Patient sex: M
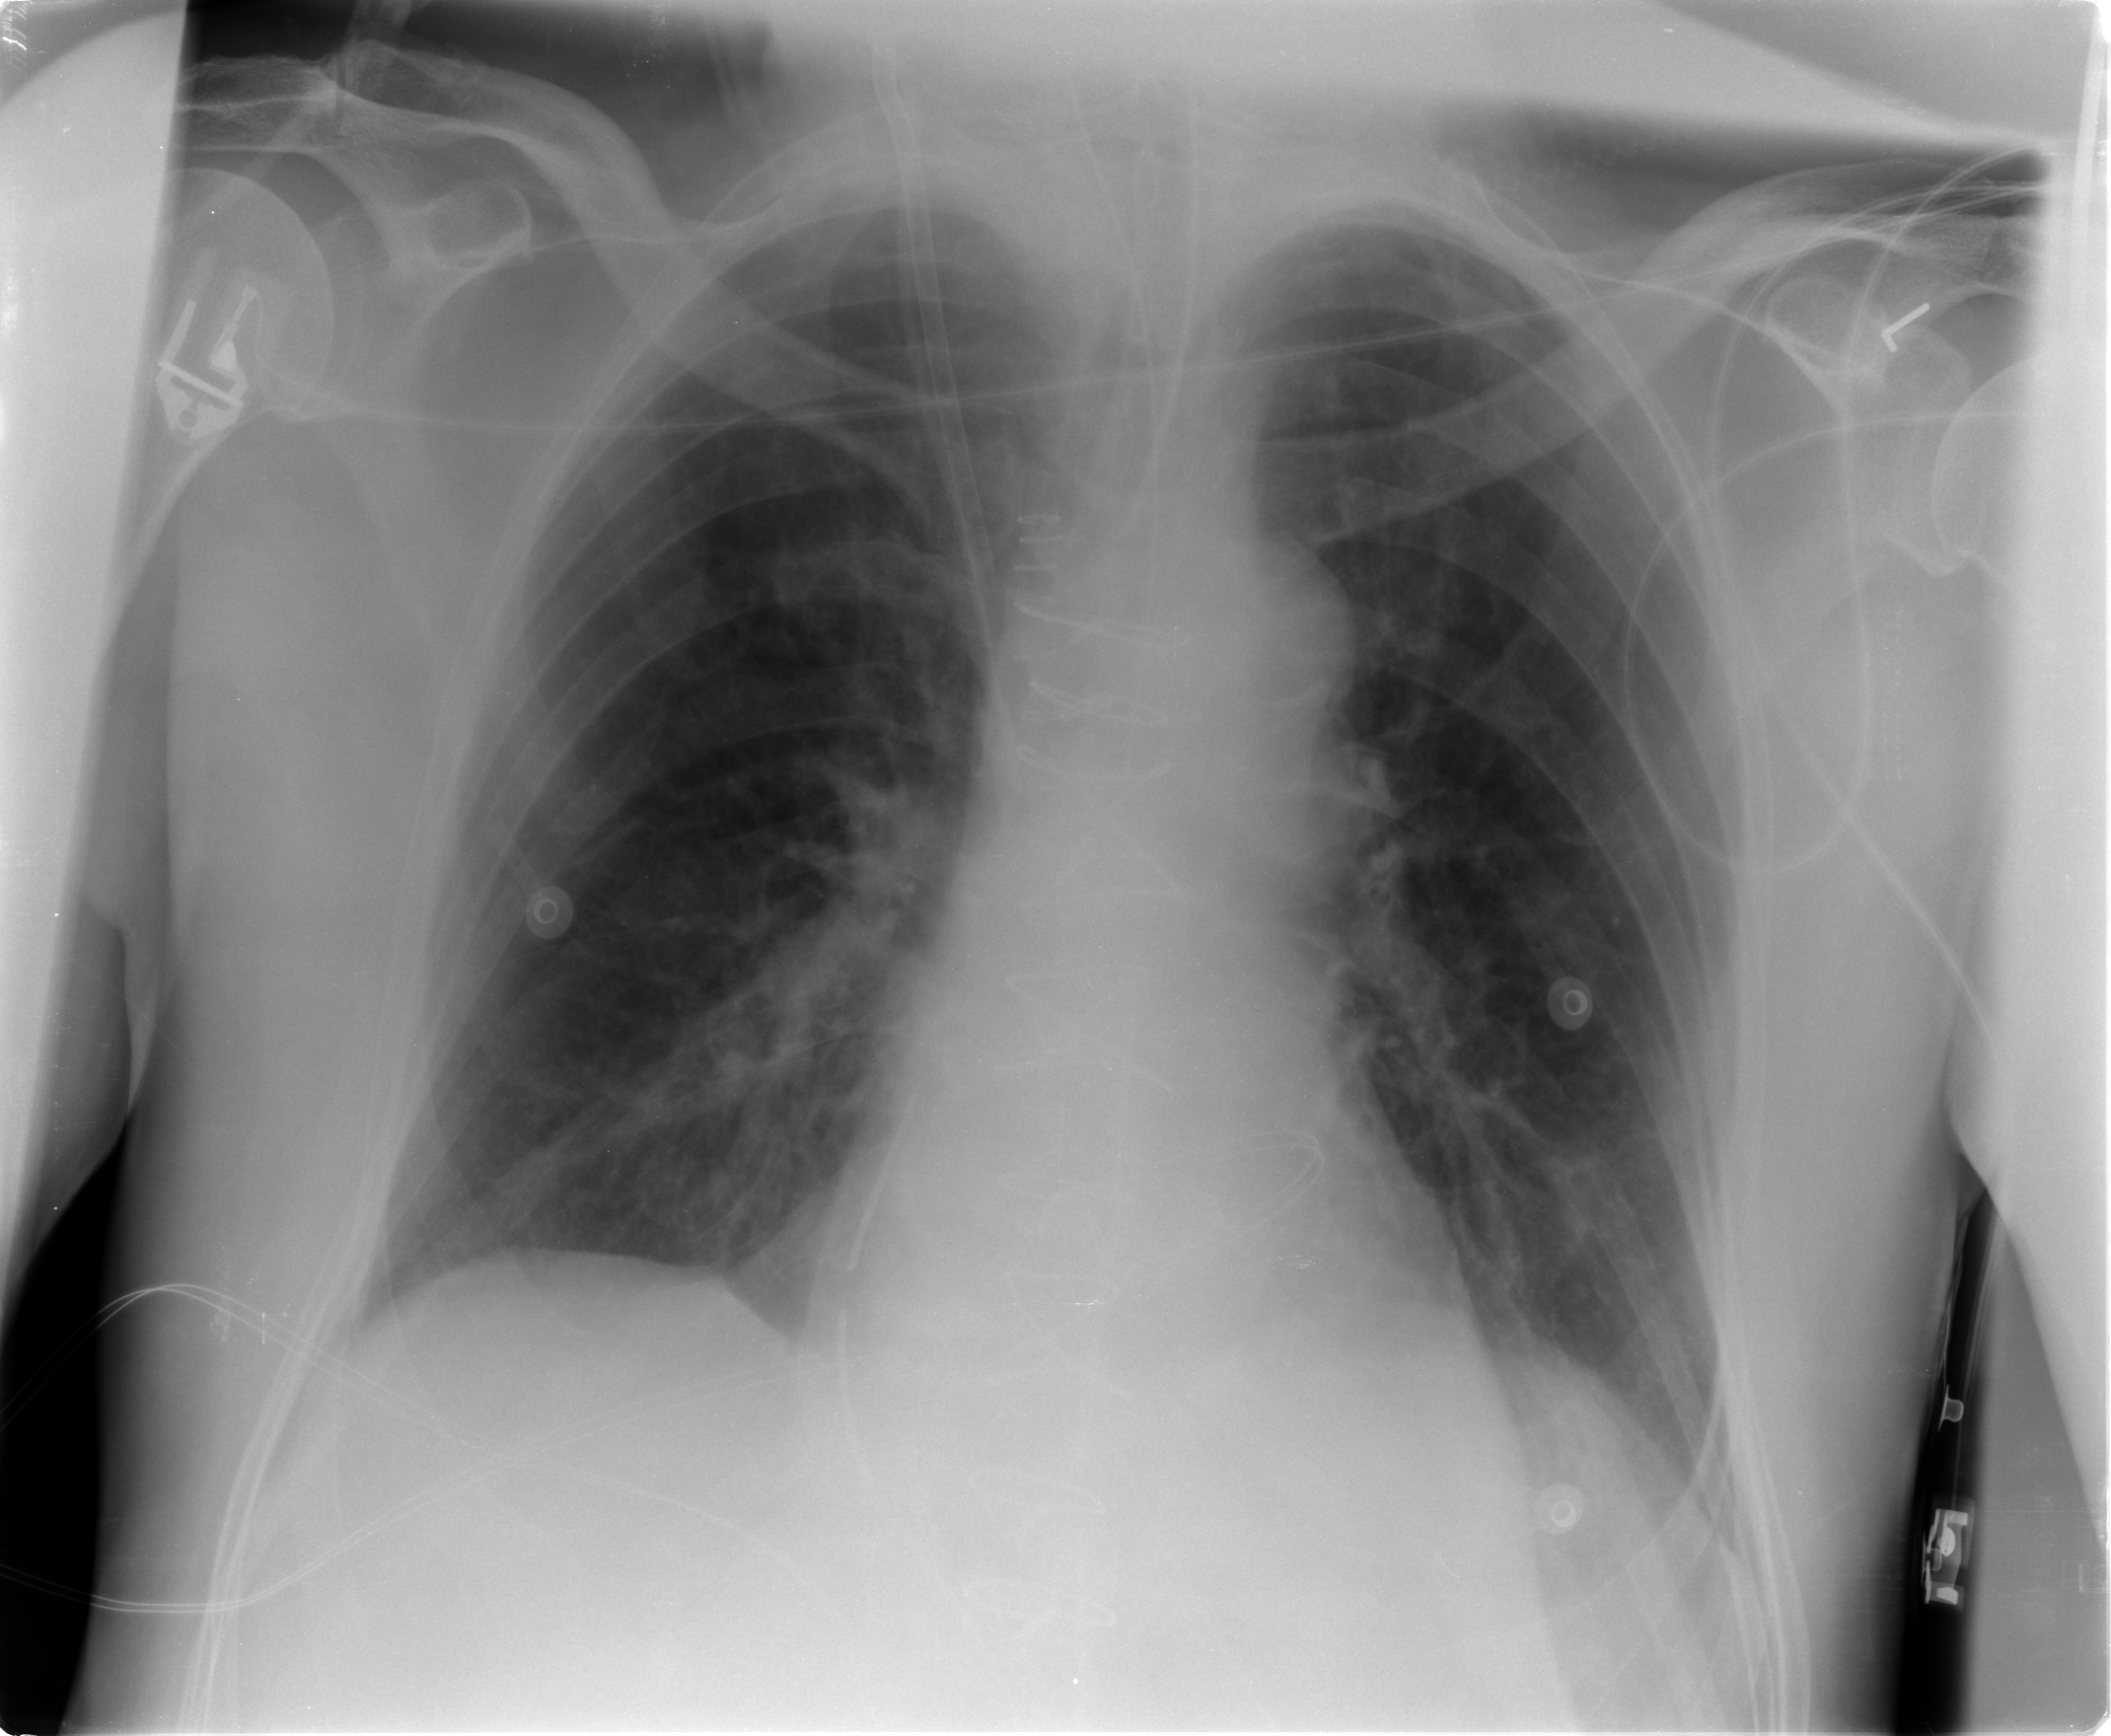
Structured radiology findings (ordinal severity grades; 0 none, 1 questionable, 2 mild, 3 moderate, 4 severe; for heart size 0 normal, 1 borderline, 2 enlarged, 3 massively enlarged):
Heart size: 0
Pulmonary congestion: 0
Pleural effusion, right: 0
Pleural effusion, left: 1
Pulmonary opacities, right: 0
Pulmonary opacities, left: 0
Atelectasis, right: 2
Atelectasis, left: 2